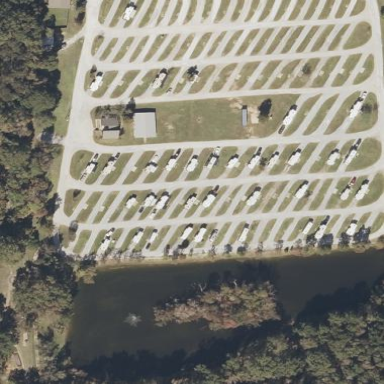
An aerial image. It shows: Campsite designated for tourism.